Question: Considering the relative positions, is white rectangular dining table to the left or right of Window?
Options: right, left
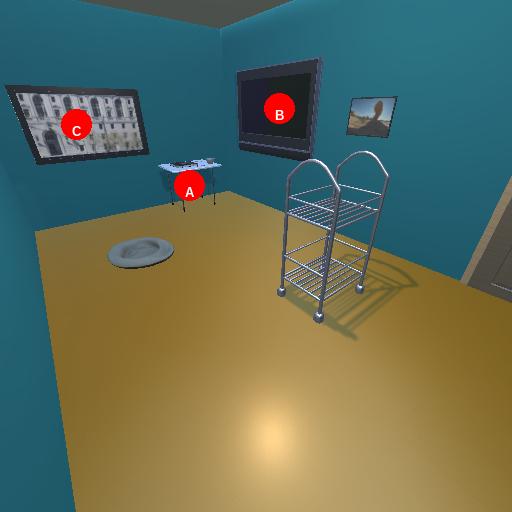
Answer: right